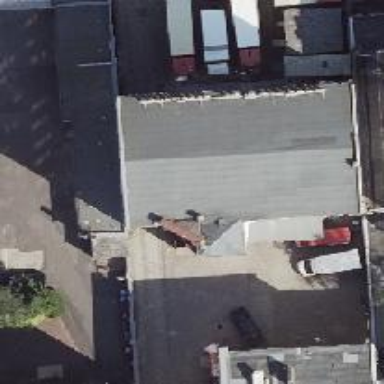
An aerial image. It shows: Storage rental shop.